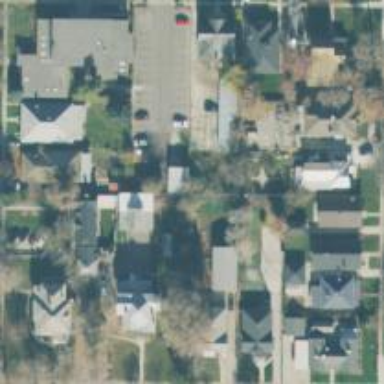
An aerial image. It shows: Sidewalk.